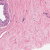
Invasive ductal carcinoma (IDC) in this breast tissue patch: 0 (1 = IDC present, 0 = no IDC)